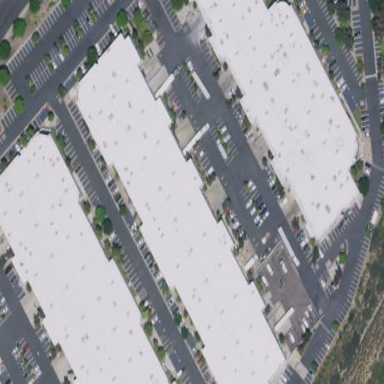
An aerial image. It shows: Industrial building.